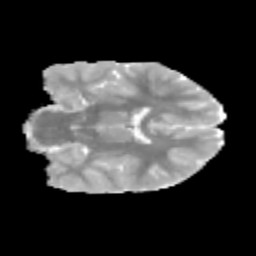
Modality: MD
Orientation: coronal
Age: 11
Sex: male
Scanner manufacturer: siemens
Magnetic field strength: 3 T
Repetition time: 3.8 s
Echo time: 0.07 s